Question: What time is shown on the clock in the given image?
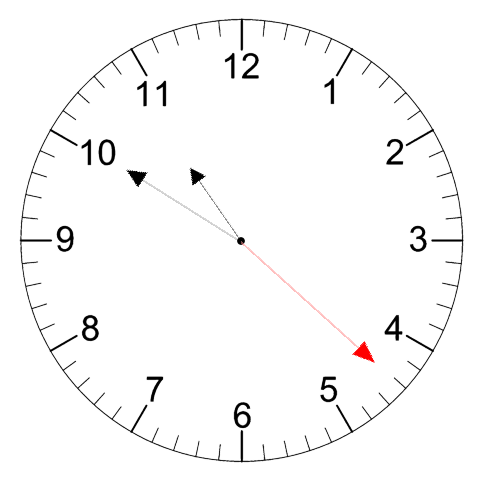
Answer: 10:50:22